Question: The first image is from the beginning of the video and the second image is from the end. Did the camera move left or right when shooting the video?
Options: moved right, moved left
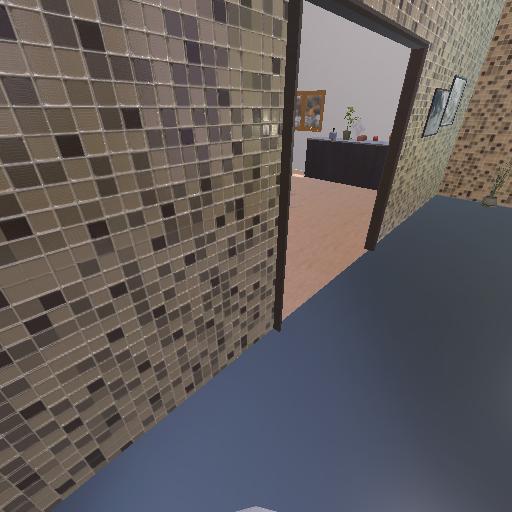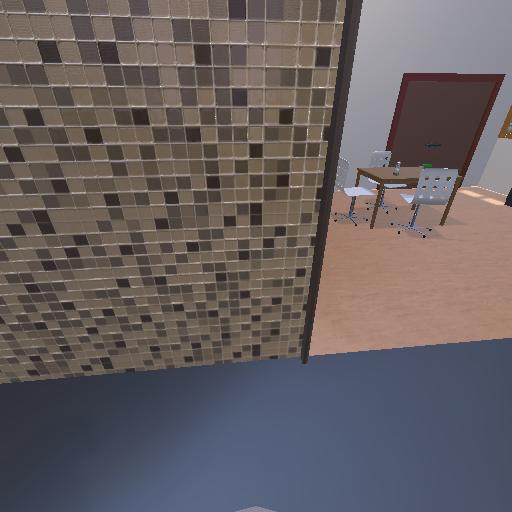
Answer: moved right